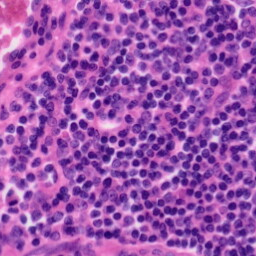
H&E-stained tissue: Tonsil